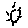
Label: sun